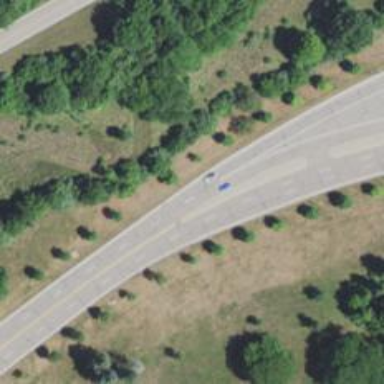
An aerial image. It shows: Tertiary_link road with asphalt surface.